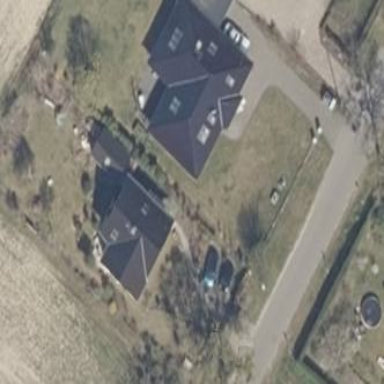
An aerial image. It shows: Detached building with hipped roof.